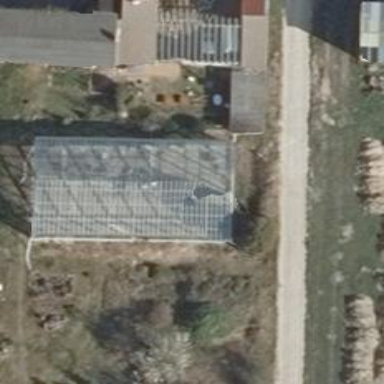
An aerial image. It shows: Greenhouse.